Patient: sex M, age 61
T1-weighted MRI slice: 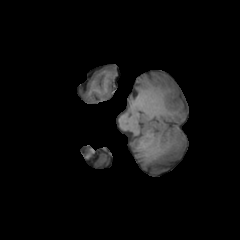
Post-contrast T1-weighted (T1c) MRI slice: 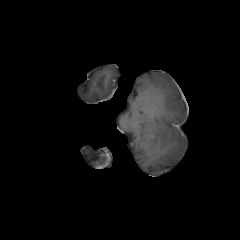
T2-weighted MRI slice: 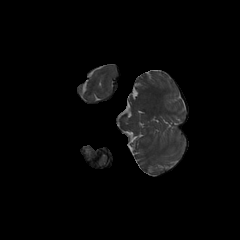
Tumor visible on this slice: no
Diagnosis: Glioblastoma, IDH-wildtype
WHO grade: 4